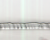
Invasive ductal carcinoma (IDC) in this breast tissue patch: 0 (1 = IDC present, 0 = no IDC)